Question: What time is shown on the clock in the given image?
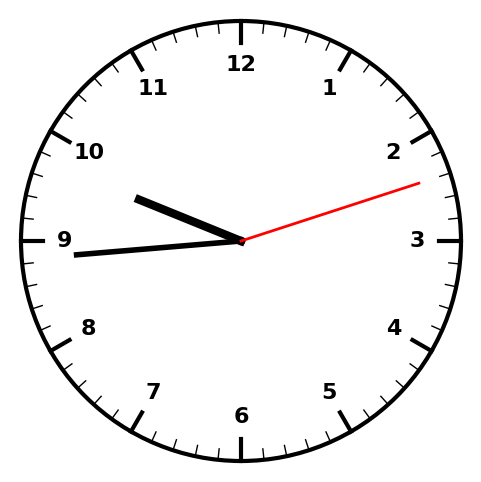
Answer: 09:44:12